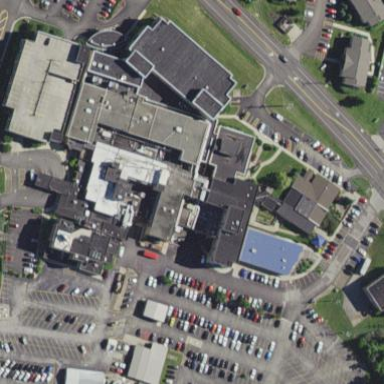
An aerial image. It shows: Hospital building.